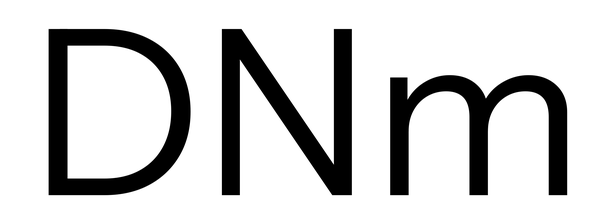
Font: InstrumentSans_Regular